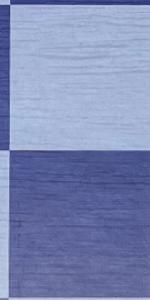
Label: Empty